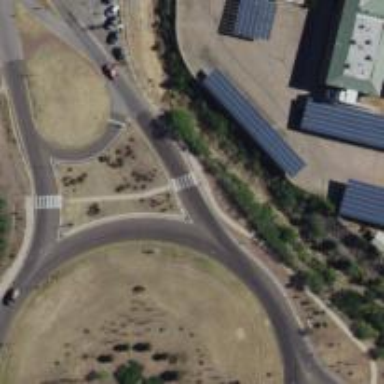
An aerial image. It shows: Asphalt road marked as trunk highway leading to roundabout.